Field crop: tomato
Growth stage: 1
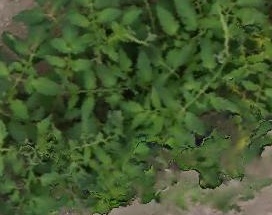
Species: tomato